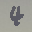
Label: 4